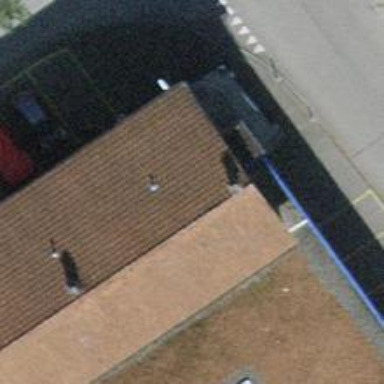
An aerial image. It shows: Outdoor shop.